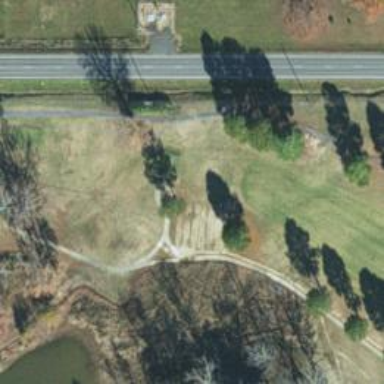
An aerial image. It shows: Path used for both walking and golf.